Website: bh-photo
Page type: payment
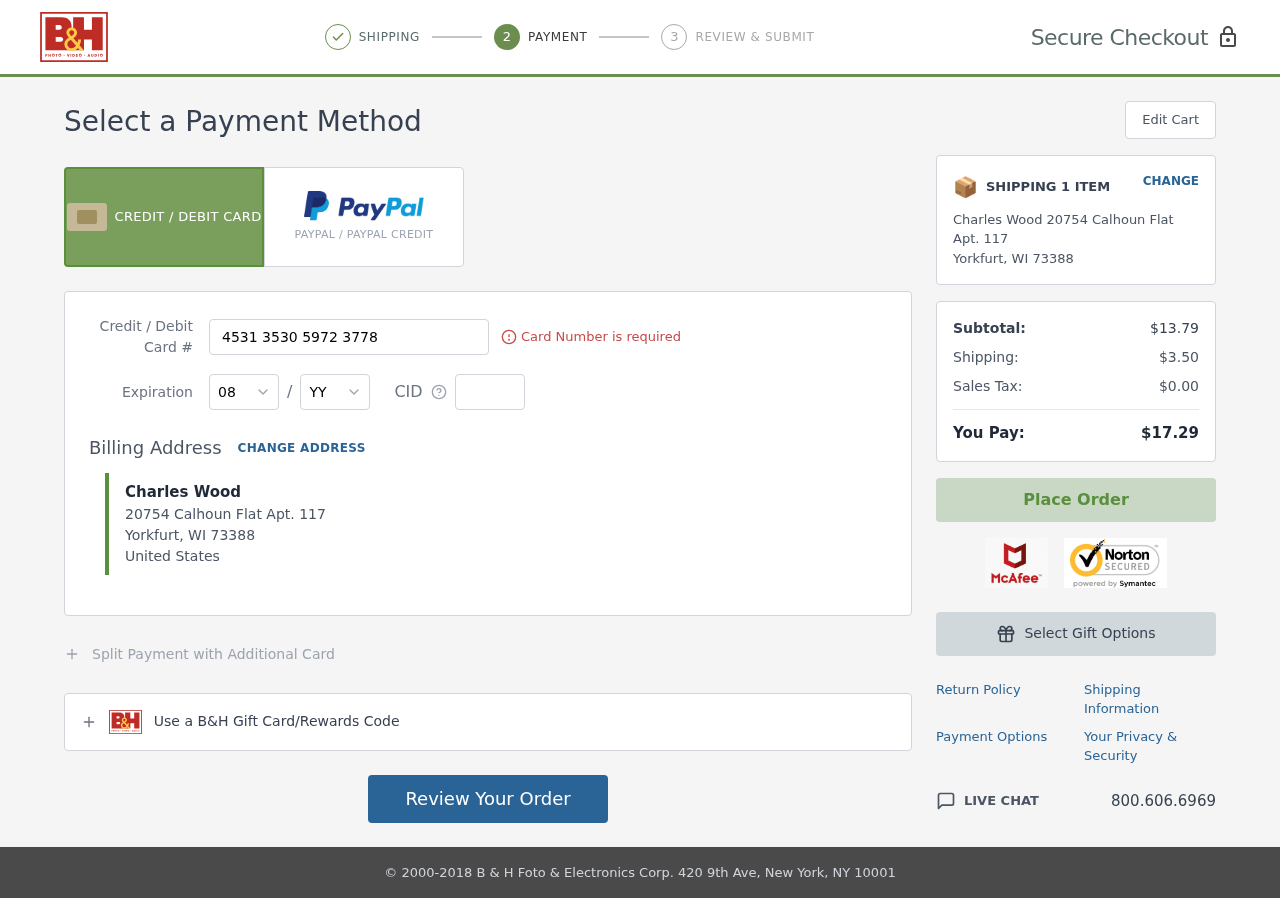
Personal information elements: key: PII_CARD_CVV
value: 202
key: PII_CARD_EXPIRY_MONTH
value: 08
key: PII_CARD_EXPIRY_YEAR
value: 27
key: PII_CARD_NUMBER
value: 4531 3530 5972 3778
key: PII_CITY
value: Yorkfurt
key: PII_COUNTRY
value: United States
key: PII_FULLNAME
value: Charles Wood
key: PII_POSTCODE
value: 73388
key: PII_STATE_ABBR
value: WI
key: PII_STREET
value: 20754 Calhoun Flat Apt. 117
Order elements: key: ORDER_NUM_ITEMS
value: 1
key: ORDER_SUBTOTAL
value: $13.79
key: ORDER_SHIPPING_COST
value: $3.50
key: ORDER_TAX
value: $0.00
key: ORDER_TOTAL
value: $17.29